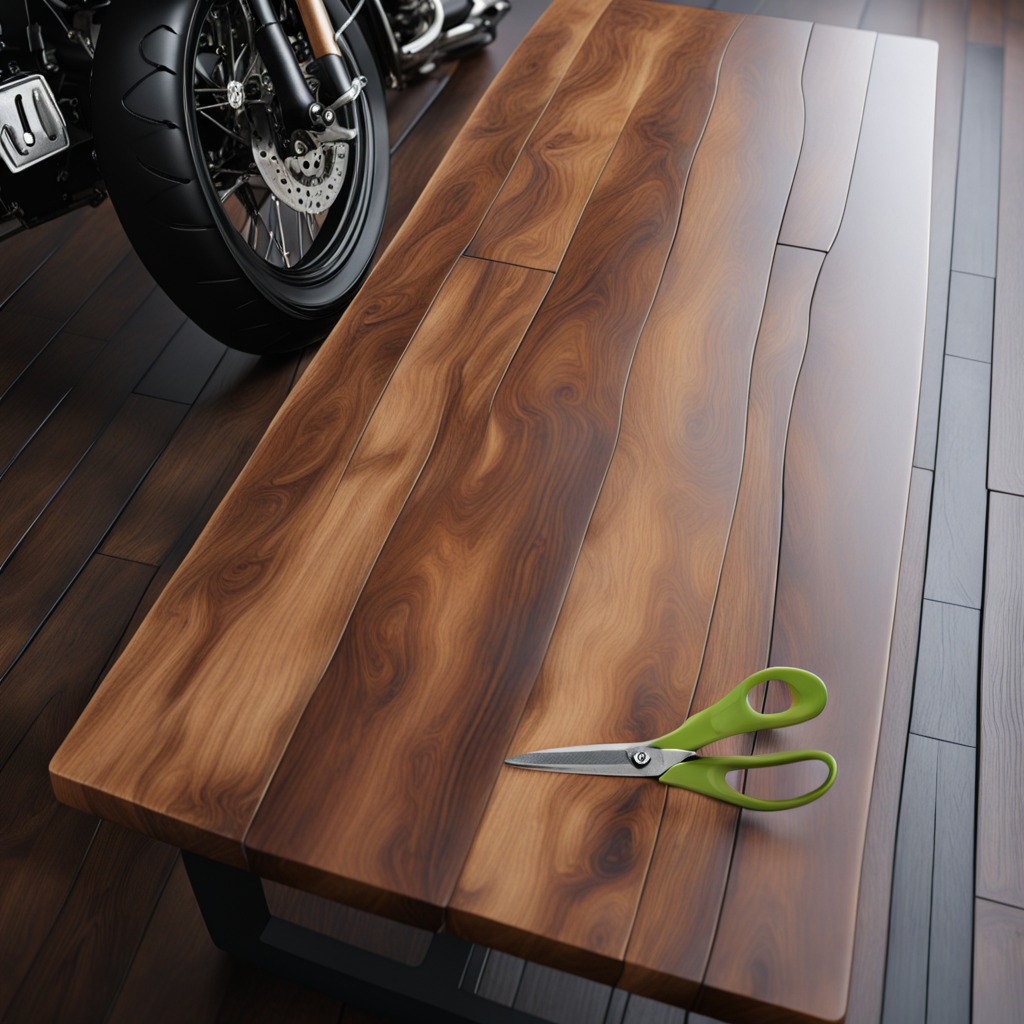
A scissor lies on the oil-spilled wooden table in a vintage motorcycle garage.